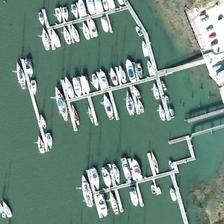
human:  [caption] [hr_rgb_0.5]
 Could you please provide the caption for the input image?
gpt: some boats are in a port near a parking lot .

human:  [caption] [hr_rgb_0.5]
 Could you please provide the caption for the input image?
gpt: some boats are in a port near a parking lot .

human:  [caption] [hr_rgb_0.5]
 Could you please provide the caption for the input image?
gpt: the boats are of different sizes, and the water is dark green .

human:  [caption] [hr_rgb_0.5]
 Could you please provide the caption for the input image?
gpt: many white ships docked at the port,some of them are blue .

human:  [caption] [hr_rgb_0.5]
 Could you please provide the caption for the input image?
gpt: many white ships docked at the port,some of them are blue .